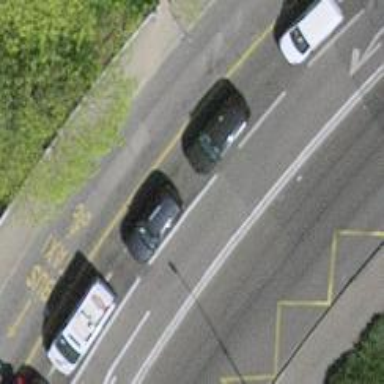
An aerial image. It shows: Secondary road with asphalt surface. The road has lanes for buses and shared busway for cyclists on the left. Both sides of the road have sidewalks.